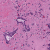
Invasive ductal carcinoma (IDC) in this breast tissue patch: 0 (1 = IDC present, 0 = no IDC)